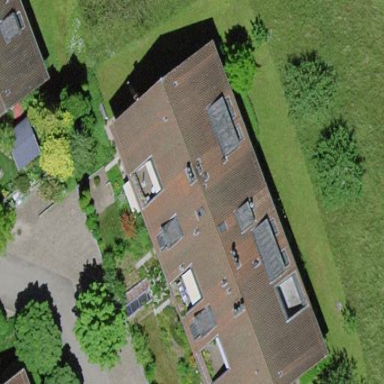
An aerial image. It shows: Residential building.